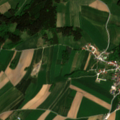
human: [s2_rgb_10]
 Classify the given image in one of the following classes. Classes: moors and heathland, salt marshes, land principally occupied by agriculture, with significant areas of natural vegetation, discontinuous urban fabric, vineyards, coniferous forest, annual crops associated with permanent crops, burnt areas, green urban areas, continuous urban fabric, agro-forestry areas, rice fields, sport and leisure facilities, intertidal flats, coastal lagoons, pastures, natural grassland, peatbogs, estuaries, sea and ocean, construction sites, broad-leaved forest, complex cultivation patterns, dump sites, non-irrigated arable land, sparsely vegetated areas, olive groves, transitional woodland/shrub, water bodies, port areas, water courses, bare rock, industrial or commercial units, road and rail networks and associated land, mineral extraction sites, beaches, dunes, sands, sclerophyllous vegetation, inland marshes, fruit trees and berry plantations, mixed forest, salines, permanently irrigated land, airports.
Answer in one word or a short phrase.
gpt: discontinuous urban fabric, non-irrigated arable land, land principally occupied by agriculture, with significant areas of natural vegetation, coniferous forest